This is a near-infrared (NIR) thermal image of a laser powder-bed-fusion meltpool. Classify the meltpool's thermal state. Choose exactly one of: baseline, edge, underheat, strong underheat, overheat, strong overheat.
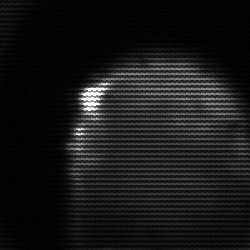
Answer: edge